高三 · 代数
设复数 $z$ 满足 $|z|=1$, 则 $|z-1+i|$ 的最大值为 ( )
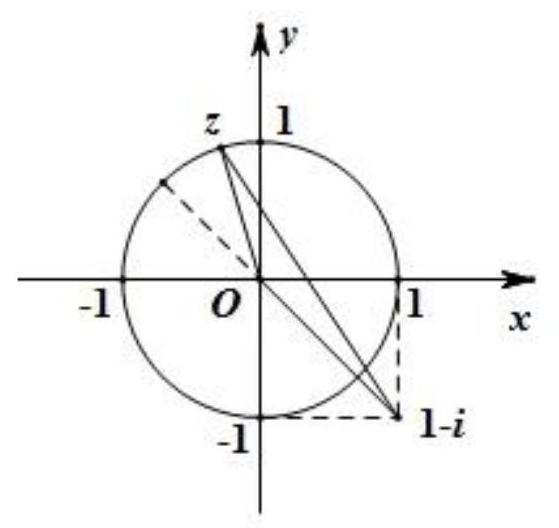
A. $\sqrt{2}-1$
B. $2-\sqrt{2}$
C. $\sqrt{2}+1$
D. $2+\sqrt{2}$
答案: C
解析: 如图所示, 复数满足 $|z|=1$ 时轨迹方程为复平面内的单位圆,而 $|z-1+i|=|z-(1-i)|$ 表示 $z$ 与复数 $1-i$ 所对应的点在复平面内的距离,结合圆的性质可知, $|z-1+i|$ 的最大值为,本题选择 $\mathrm{C}$ 选项。